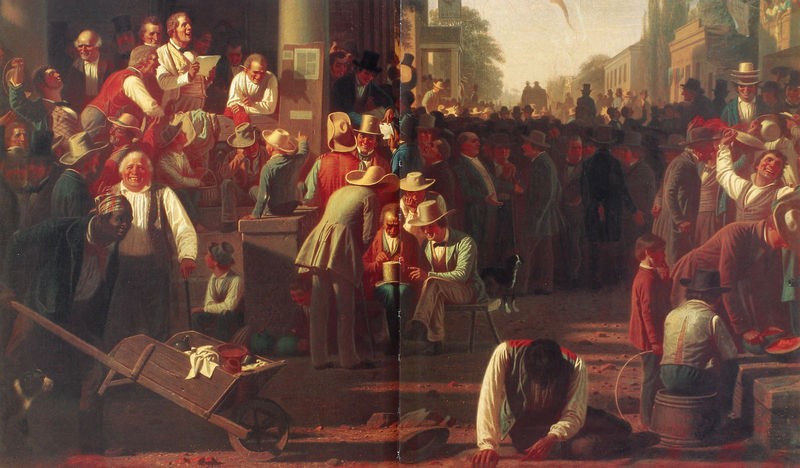
Titel: The verdict of the People
Künstler: George Caleb Bingham
Institution: St. Louis, Boatmen’s Bancshares, Inc.
Schlagwörter: gemälde, mann, frauen, menschen, stadt, frau, hut, hüte, männer, schwarz, strasse, stuhl, weiss, rot, fest, gespräch, leute, masse, menge, versammlung, öl, boden, sitzend, stehend, gesang, traurig, bauern, karren, perspektive, röcke, rede, hemden, markt, platz, weste, foto, lachen, buch, volk, wägen, treffen, grinsen, singen, sklave, westen, erschöpft, menschenansammlung, arbeitend, cowboys, farbiger, sklavenmarkt, western, redend, vest, helfend